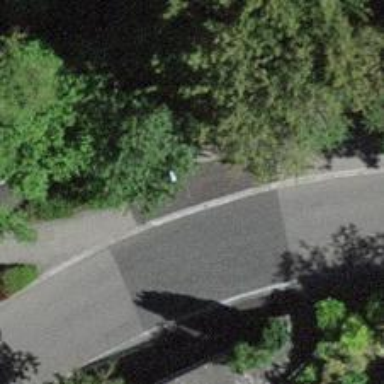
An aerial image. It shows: Paved footway.